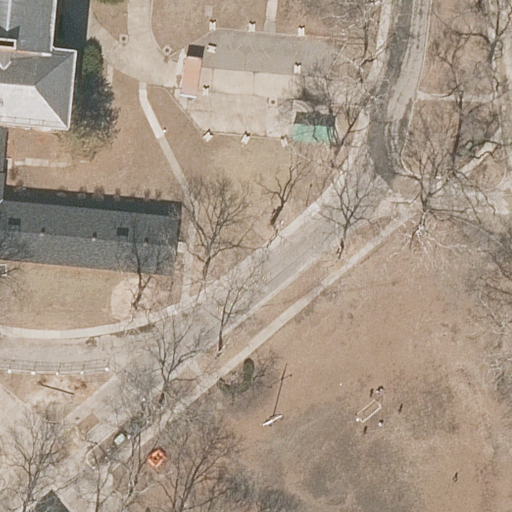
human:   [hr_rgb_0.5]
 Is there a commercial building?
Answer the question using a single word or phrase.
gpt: no

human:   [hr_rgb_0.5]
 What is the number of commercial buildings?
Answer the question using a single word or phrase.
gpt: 0

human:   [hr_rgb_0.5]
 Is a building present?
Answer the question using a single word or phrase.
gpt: yes

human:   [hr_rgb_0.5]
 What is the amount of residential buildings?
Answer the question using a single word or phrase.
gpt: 1

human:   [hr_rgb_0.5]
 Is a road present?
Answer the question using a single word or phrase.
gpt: yes

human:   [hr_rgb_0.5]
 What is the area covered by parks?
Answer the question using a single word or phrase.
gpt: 7693m2

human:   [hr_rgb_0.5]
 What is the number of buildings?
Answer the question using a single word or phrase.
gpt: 1

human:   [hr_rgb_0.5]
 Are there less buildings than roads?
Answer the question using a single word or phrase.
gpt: yes

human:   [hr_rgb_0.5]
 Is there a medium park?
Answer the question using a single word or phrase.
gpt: no

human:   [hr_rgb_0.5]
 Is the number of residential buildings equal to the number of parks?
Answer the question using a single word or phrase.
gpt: yes

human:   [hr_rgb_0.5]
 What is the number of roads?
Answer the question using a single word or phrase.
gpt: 8

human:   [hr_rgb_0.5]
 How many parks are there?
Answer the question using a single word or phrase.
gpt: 1

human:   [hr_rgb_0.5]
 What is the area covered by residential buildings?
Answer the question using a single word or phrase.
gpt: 1583m2

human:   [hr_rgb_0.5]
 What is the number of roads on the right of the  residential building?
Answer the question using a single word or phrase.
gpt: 8

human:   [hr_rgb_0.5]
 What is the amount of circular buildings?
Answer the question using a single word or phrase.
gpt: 0

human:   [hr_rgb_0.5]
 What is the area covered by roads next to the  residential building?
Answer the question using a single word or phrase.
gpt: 0m2

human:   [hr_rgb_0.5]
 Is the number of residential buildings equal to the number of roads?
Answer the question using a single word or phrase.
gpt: no

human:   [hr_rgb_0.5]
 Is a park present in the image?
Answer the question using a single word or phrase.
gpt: yes

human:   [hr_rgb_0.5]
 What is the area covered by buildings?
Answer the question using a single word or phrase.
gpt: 1583m2

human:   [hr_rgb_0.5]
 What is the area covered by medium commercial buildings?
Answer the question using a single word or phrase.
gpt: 0m2

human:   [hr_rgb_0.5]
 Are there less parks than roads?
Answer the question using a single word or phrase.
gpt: yes

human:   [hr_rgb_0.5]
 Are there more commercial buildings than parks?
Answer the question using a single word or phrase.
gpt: no

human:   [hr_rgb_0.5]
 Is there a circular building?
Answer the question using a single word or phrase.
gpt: no

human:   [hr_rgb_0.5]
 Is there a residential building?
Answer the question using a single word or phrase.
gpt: yes

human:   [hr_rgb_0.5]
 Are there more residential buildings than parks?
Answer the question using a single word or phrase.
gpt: no

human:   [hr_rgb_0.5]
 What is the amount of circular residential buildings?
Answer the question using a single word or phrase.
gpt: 0

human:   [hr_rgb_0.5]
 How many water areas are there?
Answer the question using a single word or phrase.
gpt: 0

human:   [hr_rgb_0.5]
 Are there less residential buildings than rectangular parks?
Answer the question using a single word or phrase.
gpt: no

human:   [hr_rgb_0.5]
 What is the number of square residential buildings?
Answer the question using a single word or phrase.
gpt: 0

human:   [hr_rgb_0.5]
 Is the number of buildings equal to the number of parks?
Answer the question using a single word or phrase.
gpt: yes

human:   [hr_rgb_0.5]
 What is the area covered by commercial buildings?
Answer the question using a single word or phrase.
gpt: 0m2

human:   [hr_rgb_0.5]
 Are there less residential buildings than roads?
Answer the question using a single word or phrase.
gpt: yes

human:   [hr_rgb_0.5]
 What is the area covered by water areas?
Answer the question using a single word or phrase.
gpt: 0m2

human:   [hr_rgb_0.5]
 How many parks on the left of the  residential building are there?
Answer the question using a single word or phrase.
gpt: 0

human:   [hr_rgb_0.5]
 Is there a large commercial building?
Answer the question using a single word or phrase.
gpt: no

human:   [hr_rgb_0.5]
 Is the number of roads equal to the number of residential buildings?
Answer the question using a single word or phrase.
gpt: no

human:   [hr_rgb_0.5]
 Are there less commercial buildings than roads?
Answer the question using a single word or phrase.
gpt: yes

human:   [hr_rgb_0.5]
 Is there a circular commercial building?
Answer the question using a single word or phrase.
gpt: no

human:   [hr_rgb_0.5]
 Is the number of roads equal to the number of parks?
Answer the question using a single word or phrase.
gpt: no

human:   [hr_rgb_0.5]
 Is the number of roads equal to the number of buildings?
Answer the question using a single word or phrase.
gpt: no

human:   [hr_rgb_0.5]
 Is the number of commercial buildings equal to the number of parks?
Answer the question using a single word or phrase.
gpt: no

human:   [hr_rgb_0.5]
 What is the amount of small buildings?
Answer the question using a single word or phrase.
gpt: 0

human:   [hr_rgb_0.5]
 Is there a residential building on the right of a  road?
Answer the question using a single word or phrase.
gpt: no

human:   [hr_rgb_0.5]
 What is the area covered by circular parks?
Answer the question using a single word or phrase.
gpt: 0m2

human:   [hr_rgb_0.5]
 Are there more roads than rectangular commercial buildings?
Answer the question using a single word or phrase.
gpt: yes

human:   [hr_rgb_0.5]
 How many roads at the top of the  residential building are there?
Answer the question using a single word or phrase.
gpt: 0

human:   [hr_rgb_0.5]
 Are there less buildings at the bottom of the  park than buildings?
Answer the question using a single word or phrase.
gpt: yes

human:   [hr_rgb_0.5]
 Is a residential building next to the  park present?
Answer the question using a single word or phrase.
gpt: yes

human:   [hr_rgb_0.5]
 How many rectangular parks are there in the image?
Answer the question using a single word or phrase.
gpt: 1

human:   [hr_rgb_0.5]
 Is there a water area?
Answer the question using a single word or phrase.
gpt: no

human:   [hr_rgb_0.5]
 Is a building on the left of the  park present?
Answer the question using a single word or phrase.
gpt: no

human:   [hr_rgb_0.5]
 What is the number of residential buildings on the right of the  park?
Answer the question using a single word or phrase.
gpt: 1

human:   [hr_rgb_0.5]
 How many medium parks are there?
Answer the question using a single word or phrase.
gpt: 0

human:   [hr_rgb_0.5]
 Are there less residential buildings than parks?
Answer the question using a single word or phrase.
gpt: no

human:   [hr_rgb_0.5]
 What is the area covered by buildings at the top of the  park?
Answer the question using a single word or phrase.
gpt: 0m2

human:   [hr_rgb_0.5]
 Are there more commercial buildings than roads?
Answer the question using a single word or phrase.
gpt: no

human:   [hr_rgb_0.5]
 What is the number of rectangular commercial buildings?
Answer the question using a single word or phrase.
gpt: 0

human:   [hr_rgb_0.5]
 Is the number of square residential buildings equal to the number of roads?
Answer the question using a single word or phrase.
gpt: no

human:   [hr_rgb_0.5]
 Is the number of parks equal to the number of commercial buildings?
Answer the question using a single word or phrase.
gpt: no

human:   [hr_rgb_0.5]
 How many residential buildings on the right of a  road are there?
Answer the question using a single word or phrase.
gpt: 0

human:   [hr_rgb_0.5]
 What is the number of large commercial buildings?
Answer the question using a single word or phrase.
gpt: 0

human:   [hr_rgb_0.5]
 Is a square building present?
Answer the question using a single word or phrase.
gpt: no

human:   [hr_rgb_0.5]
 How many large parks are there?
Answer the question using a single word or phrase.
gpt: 1

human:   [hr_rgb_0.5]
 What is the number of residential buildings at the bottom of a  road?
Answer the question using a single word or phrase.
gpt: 0